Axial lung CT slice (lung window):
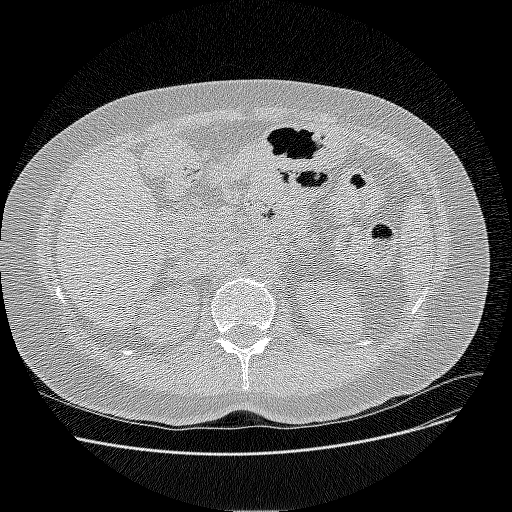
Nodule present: no